Question: I need to recreate a chart which was produced with R and edited with Inkscape afterwards. I'd like to do as much as possible in R. This is the chart:
<URL>
Some of the text labels within the chart I will add later with Inkscape. My problem lies with the ticks. I decided to got for barplot() with no axes and add them separate with axis(). As you can see there is a spacing between the bars. I just don't know how to set a spacing for the ticks on the x-axis so that they are adjusted with the bars. Right now the ticks are getting off from the center. Here is my code:
'''
mwe <- data.frame(month=c("Dec 2007", "Jan 2008", "Feb 2008", "Mar 2008","Apr 2008","May 2008","Jun 2008"),
job_difference_in_thousands=c(70, -10, -50, -33, -149, -231, -193),
color=c("darkred","darkred","darkred","darkred","darkred","darkred","darkred"))
barplot(height=mwe$job_difference_in_thousands,
axes=F,
col=mwe$color,
border = NA,
space=0.1,
main="Grafik X_1 NEW JOBS IN THE UNITED STATES",
cex.main=0.75,
ylim=c(-800,600),
)
axis(1,pos=0, lwd.tick=0, labels=F,line=1, outer=TRUE)
axis(1,at=0:6+0.5,labels=FALSE,lwd=0,lwd.tick=1)
axis(1, at=0:6+0.5,
labels=mwe$month,
cex.axis=0.65,
lwd=0)
axis(2, at=seq(-800,600,by=200),las=2,cex.axis=0.65, lwd=0, lwd.tick=1)
'''

<URL>
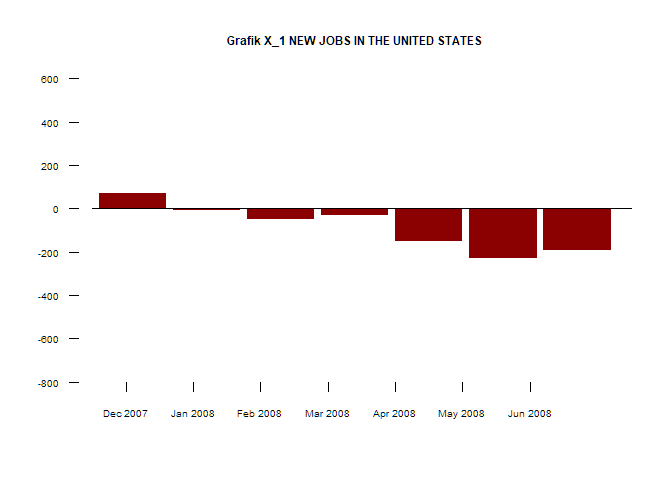
Answer: R gives you back the positions of the bar midpoints when you call barplot. Therefore, simply storing the return of barplot and using this as the tick positions centers them.
'''
mwe <- data.frame(month=c("Dec 2007", "Jan 2008", "Feb 2008", "Mar 2008","Apr 2008","May 2008","Jun 2008"),
job_difference_in_thousands=c(70, -10, -50, -33, -149, -231, -193),
color=c("darkred","darkred","darkred","darkred","darkred","darkred","darkred"))
bar_pos <- barplot(height=mwe$job_difference_in_thousands,
axes=F,
col=mwe$color,
border = NA,
space=0.1,
main="Grafik X_1 NEW JOBS IN THE UNITED STATES",
cex.main=0.75,
ylim=c(-800,600),
)
axis(1,pos=0, lwd.tick=0, labels=F,line=1, outer=TRUE)
axis(1,at=bar_pos,labels=FALSE,lwd=0,lwd.tick=1)
axis(1, at=bar_pos,
labels=mwe$month,
cex.axis=0.65,
lwd=0)
axis(2, at=seq(-800,600,by=200),las=2,cex.axis=0.65, lwd=0, lwd.tick=1)
'''